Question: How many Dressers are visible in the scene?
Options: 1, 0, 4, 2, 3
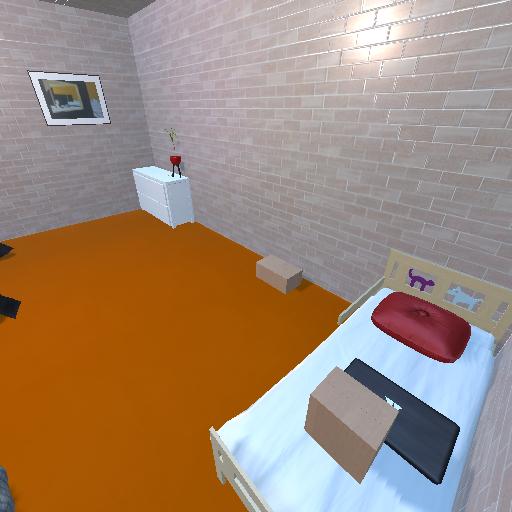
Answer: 1